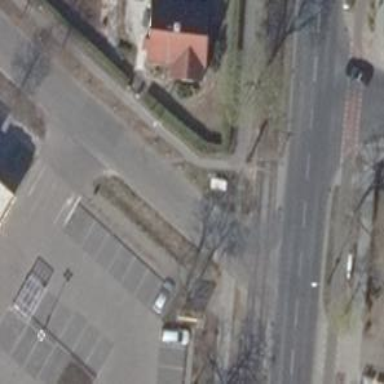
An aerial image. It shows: Unmarked crossing on the road.